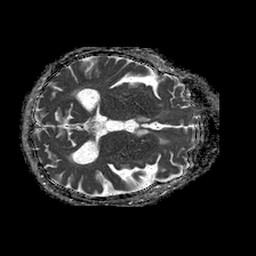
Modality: ADC
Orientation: axial
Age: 75
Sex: male
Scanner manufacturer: philips
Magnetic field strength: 1.5 T
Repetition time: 4.6 s
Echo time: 0.08631 s